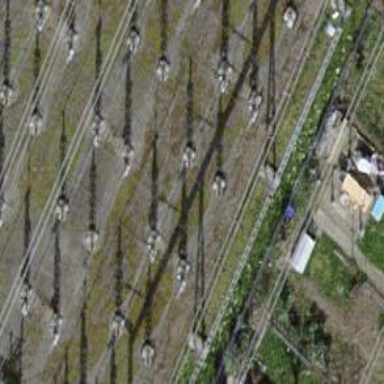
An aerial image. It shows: Power line carrying busbar.